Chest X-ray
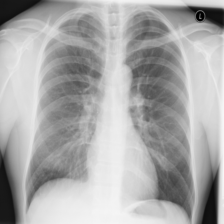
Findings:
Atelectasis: negative
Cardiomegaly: negative
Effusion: negative
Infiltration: negative
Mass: negative
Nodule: negative
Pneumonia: negative
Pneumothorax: negative
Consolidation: negative
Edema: negative
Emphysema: negative
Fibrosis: negative
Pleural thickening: negative
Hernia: negative